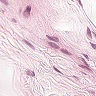
Metastatic tissue present: no